Question: I'm trying to merge the content of some cells into one, but each piece of information in one line within the cell. Does anyone know how to do it with VBA? I attach a picture to help explain it.

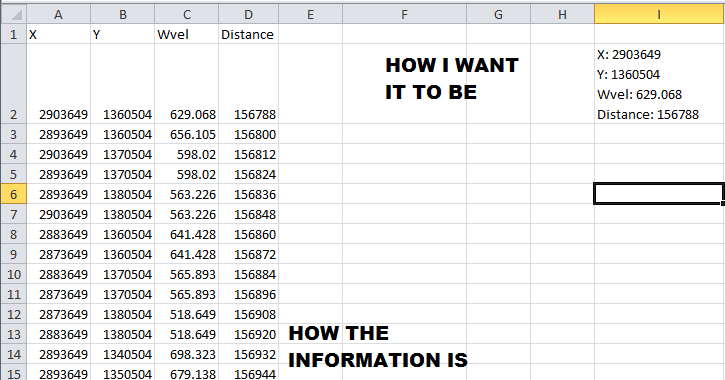
Answer: This piece of code should do the trick:
'''
Sub MergeContents()
Dim i As Integer
For i = 2 To ActiveSheet.Cells(Rows.Count, 1).End(xlUp).Row Step 1
ActiveSheet.Cells(i, 9).Value = _
ActiveSheet.Cells(1, 1).Value & ": " & ActiveSheet.Cells(i, 1).Value & Chr(10) & _
ActiveSheet.Cells(1, 2).Value & ": " & ActiveSheet.Cells(i, 2).Value & Chr(10) & _
ActiveSheet.Cells(1, 3).Value & ": " & ActiveSheet.Cells(i, 3).Value & Chr(10) & _
ActiveSheet.Cells(1, 4).Value & ": " & ActiveSheet.Cells(i, 4).Value
Next i
End Sub
'''